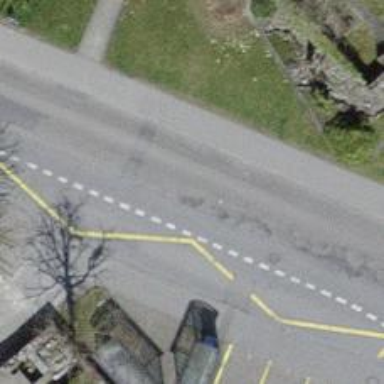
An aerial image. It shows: Public transport stop position.